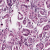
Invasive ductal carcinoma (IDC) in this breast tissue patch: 1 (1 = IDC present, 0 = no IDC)